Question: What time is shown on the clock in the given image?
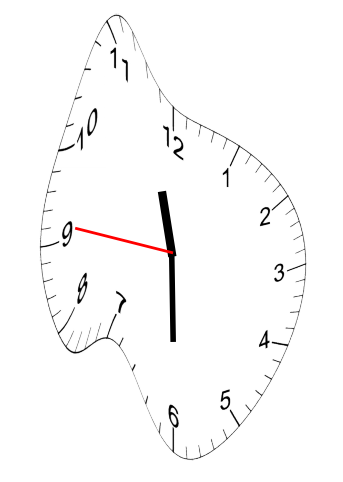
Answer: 11:29:46